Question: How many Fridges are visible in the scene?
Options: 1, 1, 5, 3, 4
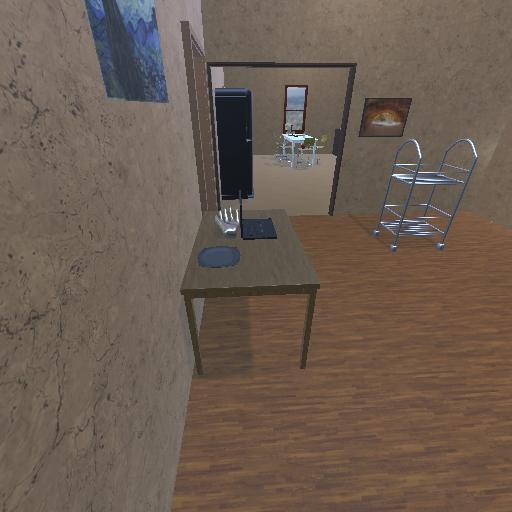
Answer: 1